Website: apple
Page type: account-selection
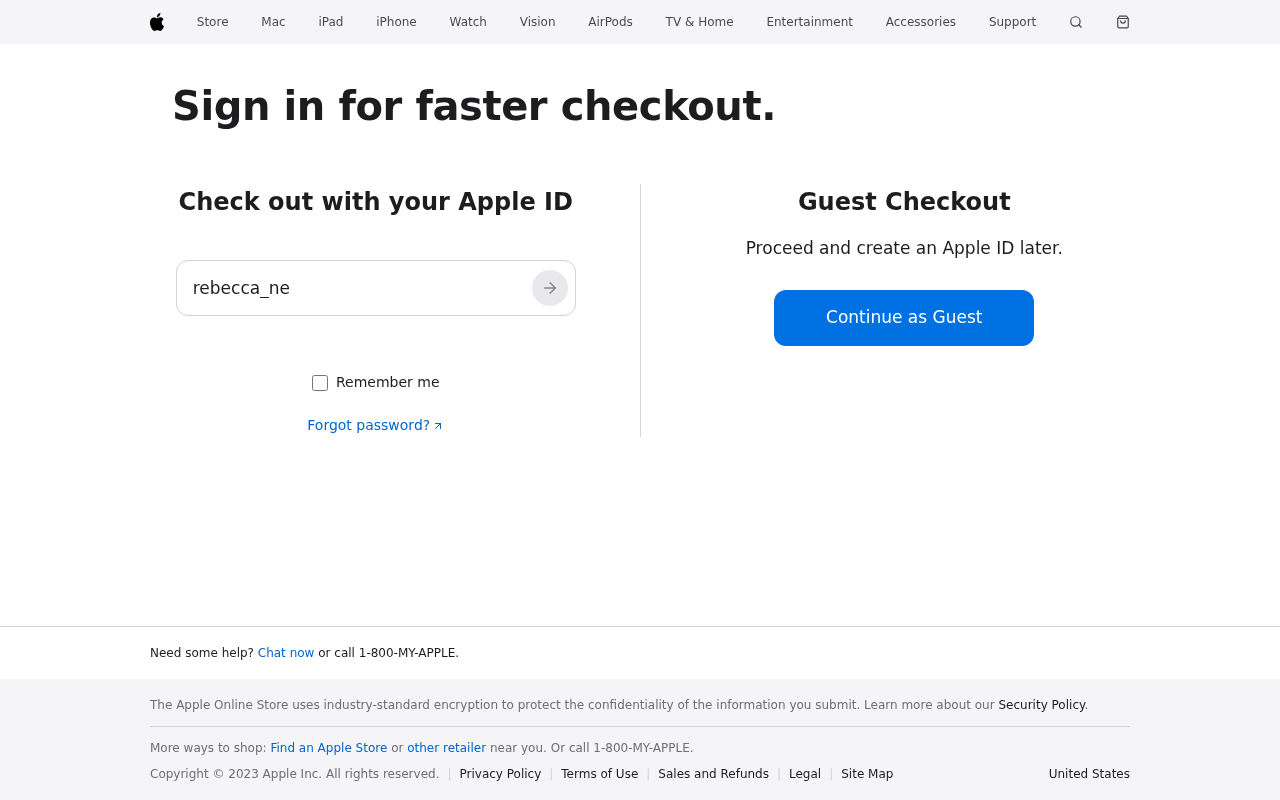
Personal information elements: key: PII_EMAIL
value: rebecca_neal@gmail.com